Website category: university
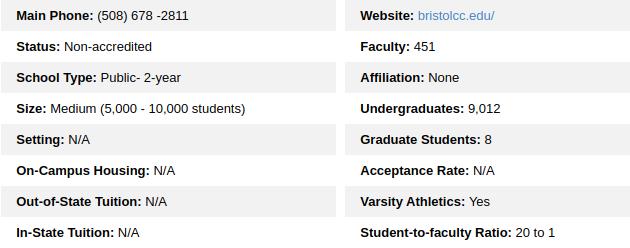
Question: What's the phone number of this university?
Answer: (508) 678 -2811

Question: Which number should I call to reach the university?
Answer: (508) 678 -2811

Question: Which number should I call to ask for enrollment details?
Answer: (508) 678 -2811

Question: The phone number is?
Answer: (508) 678 -2811

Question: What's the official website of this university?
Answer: bristolcc.edu/

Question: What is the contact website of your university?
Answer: bristolcc.edu/

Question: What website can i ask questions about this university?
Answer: bristolcc.edu/

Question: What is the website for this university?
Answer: bristolcc.edu/

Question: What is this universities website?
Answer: bristolcc.edu/

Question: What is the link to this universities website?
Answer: bristolcc.edu/

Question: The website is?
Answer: bristolcc.edu/

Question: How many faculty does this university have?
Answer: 451

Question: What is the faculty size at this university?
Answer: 451

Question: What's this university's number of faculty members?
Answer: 451

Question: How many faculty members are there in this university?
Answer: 451

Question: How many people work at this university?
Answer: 451

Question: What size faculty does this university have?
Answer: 451

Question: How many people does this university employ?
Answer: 451

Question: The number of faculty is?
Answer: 451

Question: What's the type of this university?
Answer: Public- 2-year

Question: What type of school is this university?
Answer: Public- 2-year

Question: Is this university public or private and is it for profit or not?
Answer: Public- 2-year

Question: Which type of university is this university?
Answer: Public- 2-year

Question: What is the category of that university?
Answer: Public- 2-year

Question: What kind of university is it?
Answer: Public- 2-year

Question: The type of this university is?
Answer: Public- 2-year

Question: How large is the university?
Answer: Medium (5,000 - 10,000 students)

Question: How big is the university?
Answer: Medium (5,000 - 10,000 students)

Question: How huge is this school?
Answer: Medium (5,000 - 10,000 students)

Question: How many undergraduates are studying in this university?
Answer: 9,012

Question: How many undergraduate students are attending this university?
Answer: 9,012

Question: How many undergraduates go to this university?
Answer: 9,012

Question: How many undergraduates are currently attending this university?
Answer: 9,012

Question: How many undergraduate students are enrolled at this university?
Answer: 9,012

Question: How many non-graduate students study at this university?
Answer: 9,012

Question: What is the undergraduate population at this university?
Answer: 9,012

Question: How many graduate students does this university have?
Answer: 8

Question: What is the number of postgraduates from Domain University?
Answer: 8

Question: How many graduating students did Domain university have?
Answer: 8

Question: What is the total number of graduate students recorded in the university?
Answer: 8

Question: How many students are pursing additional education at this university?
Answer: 8

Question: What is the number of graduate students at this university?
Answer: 8

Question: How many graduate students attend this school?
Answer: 8

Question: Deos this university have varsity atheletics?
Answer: Yes

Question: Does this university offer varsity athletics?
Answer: Yes

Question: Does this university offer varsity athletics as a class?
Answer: Yes

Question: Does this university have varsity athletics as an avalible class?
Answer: Yes

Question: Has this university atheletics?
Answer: Yes

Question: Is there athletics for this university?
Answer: Yes

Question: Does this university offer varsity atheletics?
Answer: Yes

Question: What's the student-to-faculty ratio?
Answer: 20 to 1

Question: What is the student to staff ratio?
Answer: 20 to 1

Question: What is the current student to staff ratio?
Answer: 20 to 1

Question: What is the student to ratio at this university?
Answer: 20 to 1

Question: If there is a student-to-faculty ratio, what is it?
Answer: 20 to 1

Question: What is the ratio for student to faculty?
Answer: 20 to 1

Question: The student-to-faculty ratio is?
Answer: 20 to 1